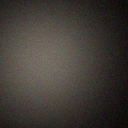
Screen state: off